Question: I am making a TicTacToe game in Unity, but now I need to restart it when a button is clicked.
'''
public class GlobalCtrl : MonoBehaviour
{
#region variables
/// <summary>
/// the prefab of playerMarkA
/// </summary>
public GameObject playerMarkA;
/// <summary>
/// the prefab of playerMarkB
/// </summary>
public GameObject playerMarkB;
public Camera mainCamera;
public List<GameObject> list = new List<GameObject>();
private int[,] boardStatus = new int[3, 3];
private Vector3[,] boardPos = new Vector3[3, 3];
private Vector3 a;
private Vector3 b;
private Vector3 c;
private Vector3 d;
bool playerChange = true;
bool playerA = false;
bool playerB = false;
bool gameOver = false;
bool tie = false;
public Button m_button;
public Text m_text;
#endregion
/// <summary>
/// Start is called before the first
/// </summary>
void Start()
{
boardPos[0, 0] = new Vector3(-10 / 3, -10 / 3, 0);
boardPos[0, 1] = new Vector3(0, -10 / 3, 0);
boardPos[0, 2] = new Vector3(10 / 3, -10 / 3, 0);
boardPos[1, 0] = new Vector3(-10 / 3, 0, 0);
boardPos[1, 1] = new Vector3(0, 0, 0);
boardPos[1, 2] = new Vector3(10 / 3, 0, 0);
boardPos[2, 0] = new Vector3(-10 / 3, 10 / 3, 0);
boardPos[2, 1] = new Vector3(0, 10 / 3, 0);
boardPos[2, 2] = new Vector3(10 / 3, 10 / 3, 0);
a = new Vector3(-10 / 6, 10 / 6, 0);
b = new Vector3(10 / 6, 10 / 6, 0);
c = new Vector3(-10 / 6, -10 / 6, 0);
d = new Vector3(10 / 6, -10 / 6, 0);
boardStatus[0, 0] = boardStatus[0, 1] = boardStatus[0, 2] =
boardStatus[1, 0] = boardStatus[1, 1] = boardStatus[1, 2] =
boardStatus[2, 0] = boardStatus[1, 0] = boardStatus[0, 0] = 0;
}
// Update is called once per frame
void Update()
{
if(gameOver == false) {
if (Input.GetMouseButtonDown(0))
{
Debug.Log(Input.mousePosition);
Ray _ray = mainCamera.ScreenPointToRay(Input.mousePosition);
RaycastHit hit1;
if (Physics.Raycast(_ray, out hit1))
{
int m = 0;
int n = 0;
if (hit1.point.x < a.x)//left
{
m = 0;
}
else if (hit1.point.x > b.x)//right
{
m = 2;
}
else//middle
{
m = 1;
}
if (hit1.point.y > a.y)//top
{
n = 2;
}
else if (hit1.point.y < c.y)//bottom
{
n = 0;
}
else//middle
{
n = 1;
}
if (playerChange)
{
if (boardStatus[n, m] == 0)
{
list.Add(Instantiate(playerMarkA, transform.position = boardPos[n, m], Quaternion.identity));
boardStatus[n, m] = -1;
playerChange = false;
Debug.Log(boardStatus[n, m]);
winner();
}
}
else
{
if (boardStatus[n, m] == 0)
{
list.Add(Instantiate(playerMarkB, transform.position = boardPos[n, m], Quaternion.identity));
boardStatus[n, m] = 1;
playerChange = true;
Debug.Log(boardStatus[n, m]);
winner();
}
}
}
}
}
}
void winner()
{
if(gameOver)
{
}
if ((boardStatus[0, 0] == -1 && boardStatus[0, 1] == -1 && boardStatus[0, 2] == -1) ||
(boardStatus[1, 0] == -1 && boardStatus[1, 1] == -1 && boardStatus[1, 2] == -1) ||
(boardStatus[2, 0] == -1 && boardStatus[2, 1] == -1 && boardStatus[2, 2] == -1) ||
(boardStatus[2, 0] == -1 && boardStatus[1, 0] == -1 && boardStatus[0, 0] == -1) ||
(boardStatus[2, 1] == -1 && boardStatus[1, 1] == -1 && boardStatus[0, 1] == -1) ||
(boardStatus[2, 2] == -1 && boardStatus[1, 2] == -1 && boardStatus[0, 2] == -1) ||
(boardStatus[2, 0] == -1 && boardStatus[1, 1] == -1 && boardStatus[0, 2] == -1) ||
(boardStatus[2, 2] == -1 && boardStatus[1, 1] == -1 && boardStatus[0, 0] == -1))
{
playerA = true;
}
else if ((boardStatus[0, 0] == 1 && boardStatus[0, 1] == 1 && boardStatus[0, 2] == 1) ||
(boardStatus[1, 0] == 1 && boardStatus[1, 1] == 1 && boardStatus[1, 2] == 1) ||
(boardStatus[2, 0] == 1 && boardStatus[2, 1] == 1 && boardStatus[2, 2] == 1) ||
(boardStatus[2, 0] == 1 && boardStatus[1, 0] == 1 && boardStatus[0, 0] == 1) ||
(boardStatus[2, 1] == 1 && boardStatus[1, 1] == 1 && boardStatus[0, 1] == 1) ||
(boardStatus[2, 2] == 1 && boardStatus[1, 2] == 1 && boardStatus[0, 2] == 1) ||
(boardStatus[2, 0] == 1 && boardStatus[1, 1] == 1 && boardStatus[0, 2] == 1) ||
(boardStatus[2, 2] == 1 && boardStatus[1, 1] == 1 && boardStatus[0, 0] == 1))
{
playerB = true;
}
else
{
tie = true;
}
if (playerA)
{
m_text.text = "Player A wins!";
gameOver = true;
}
else if (playerB)
{
m_text.text = "Player B wins!";
gameOver = true;
}
else if (tie)
{
m_text.text = "Nobody won :(";
//gameOver = true;
}
}
}
'''
Then I just need to add the function to delete the game objects. I mean when I restart the game, ontly the game objects should be deleted, but the board should stay there as it is:

So I tried this
'''
public void button()
{
for(int i = 0; i < list.Count - 1; i++)
{
var last = list[list.Count - 1];
list.Remove(last);
Destroy(last);
}
}
'''
But it doesn't seem to work properly, because when I click to add an object into the board, the board ceases to exist, but there is still the added objects in the hierarchy window (it's nowhere to be seen in the game/scene).
I'd be really happy to read some of your answers, thanks in advance!
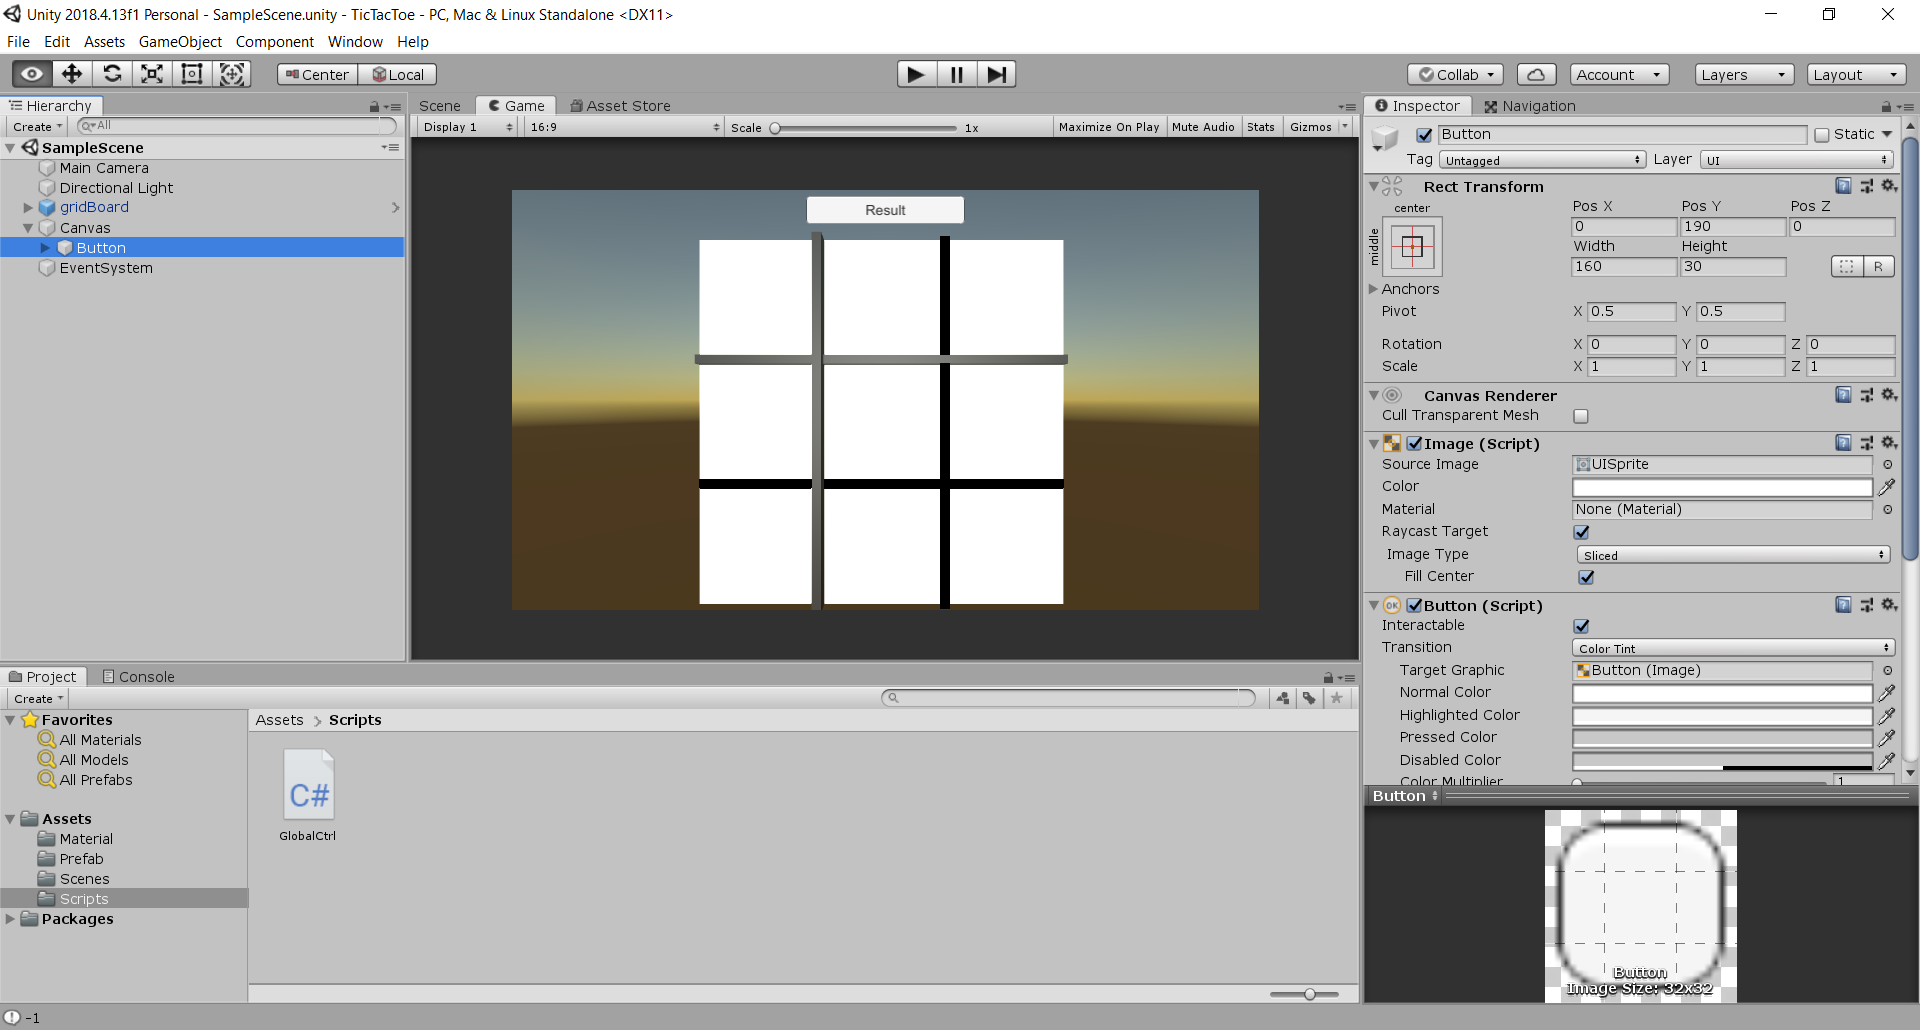
Answer: Doing this in a 'for' loop is bad since you change the 'Count' of objects from within the loop which sooner or later makes your iteration index 'i' invalid.
You should rather do simply
'''
// destroy all items
foreach(var item in list)
{
Destroy(item);
}
// then in one call remove all elements from the list
list.Clear();
'''
: Your list is 'public'. So in order to be sure there is nothing referenced by accident from the Inspector which would get deleted on the first reset you should clear the list once in
'''
private void Awake()
{
list.Clear();
}
'''
---
However as already mentioned it is often also a good solution to simply reload the entire scene. This way you don't have to take care of any resetting yourself
'''
SceneManager.LoadSceneAsync(SceneManager.GetActiveScene().buildIndex);
'''
---
btw your instantion lines should probably simply look like
'''
Instantiate(playerMarkA, boardPos[n, m], Quaternion.identity);
Instantiate(playerMarkB, boardPos[n, m], Quaternion.identity);
'''